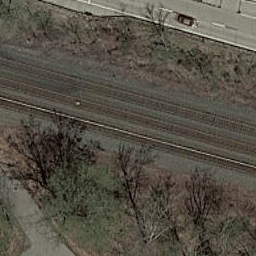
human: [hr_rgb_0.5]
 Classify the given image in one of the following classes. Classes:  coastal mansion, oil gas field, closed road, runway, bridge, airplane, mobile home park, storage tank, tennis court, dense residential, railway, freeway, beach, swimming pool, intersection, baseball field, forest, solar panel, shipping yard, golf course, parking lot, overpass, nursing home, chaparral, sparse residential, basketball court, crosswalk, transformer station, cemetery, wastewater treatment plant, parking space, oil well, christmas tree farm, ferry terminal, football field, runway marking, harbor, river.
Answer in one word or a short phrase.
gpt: railway